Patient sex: M
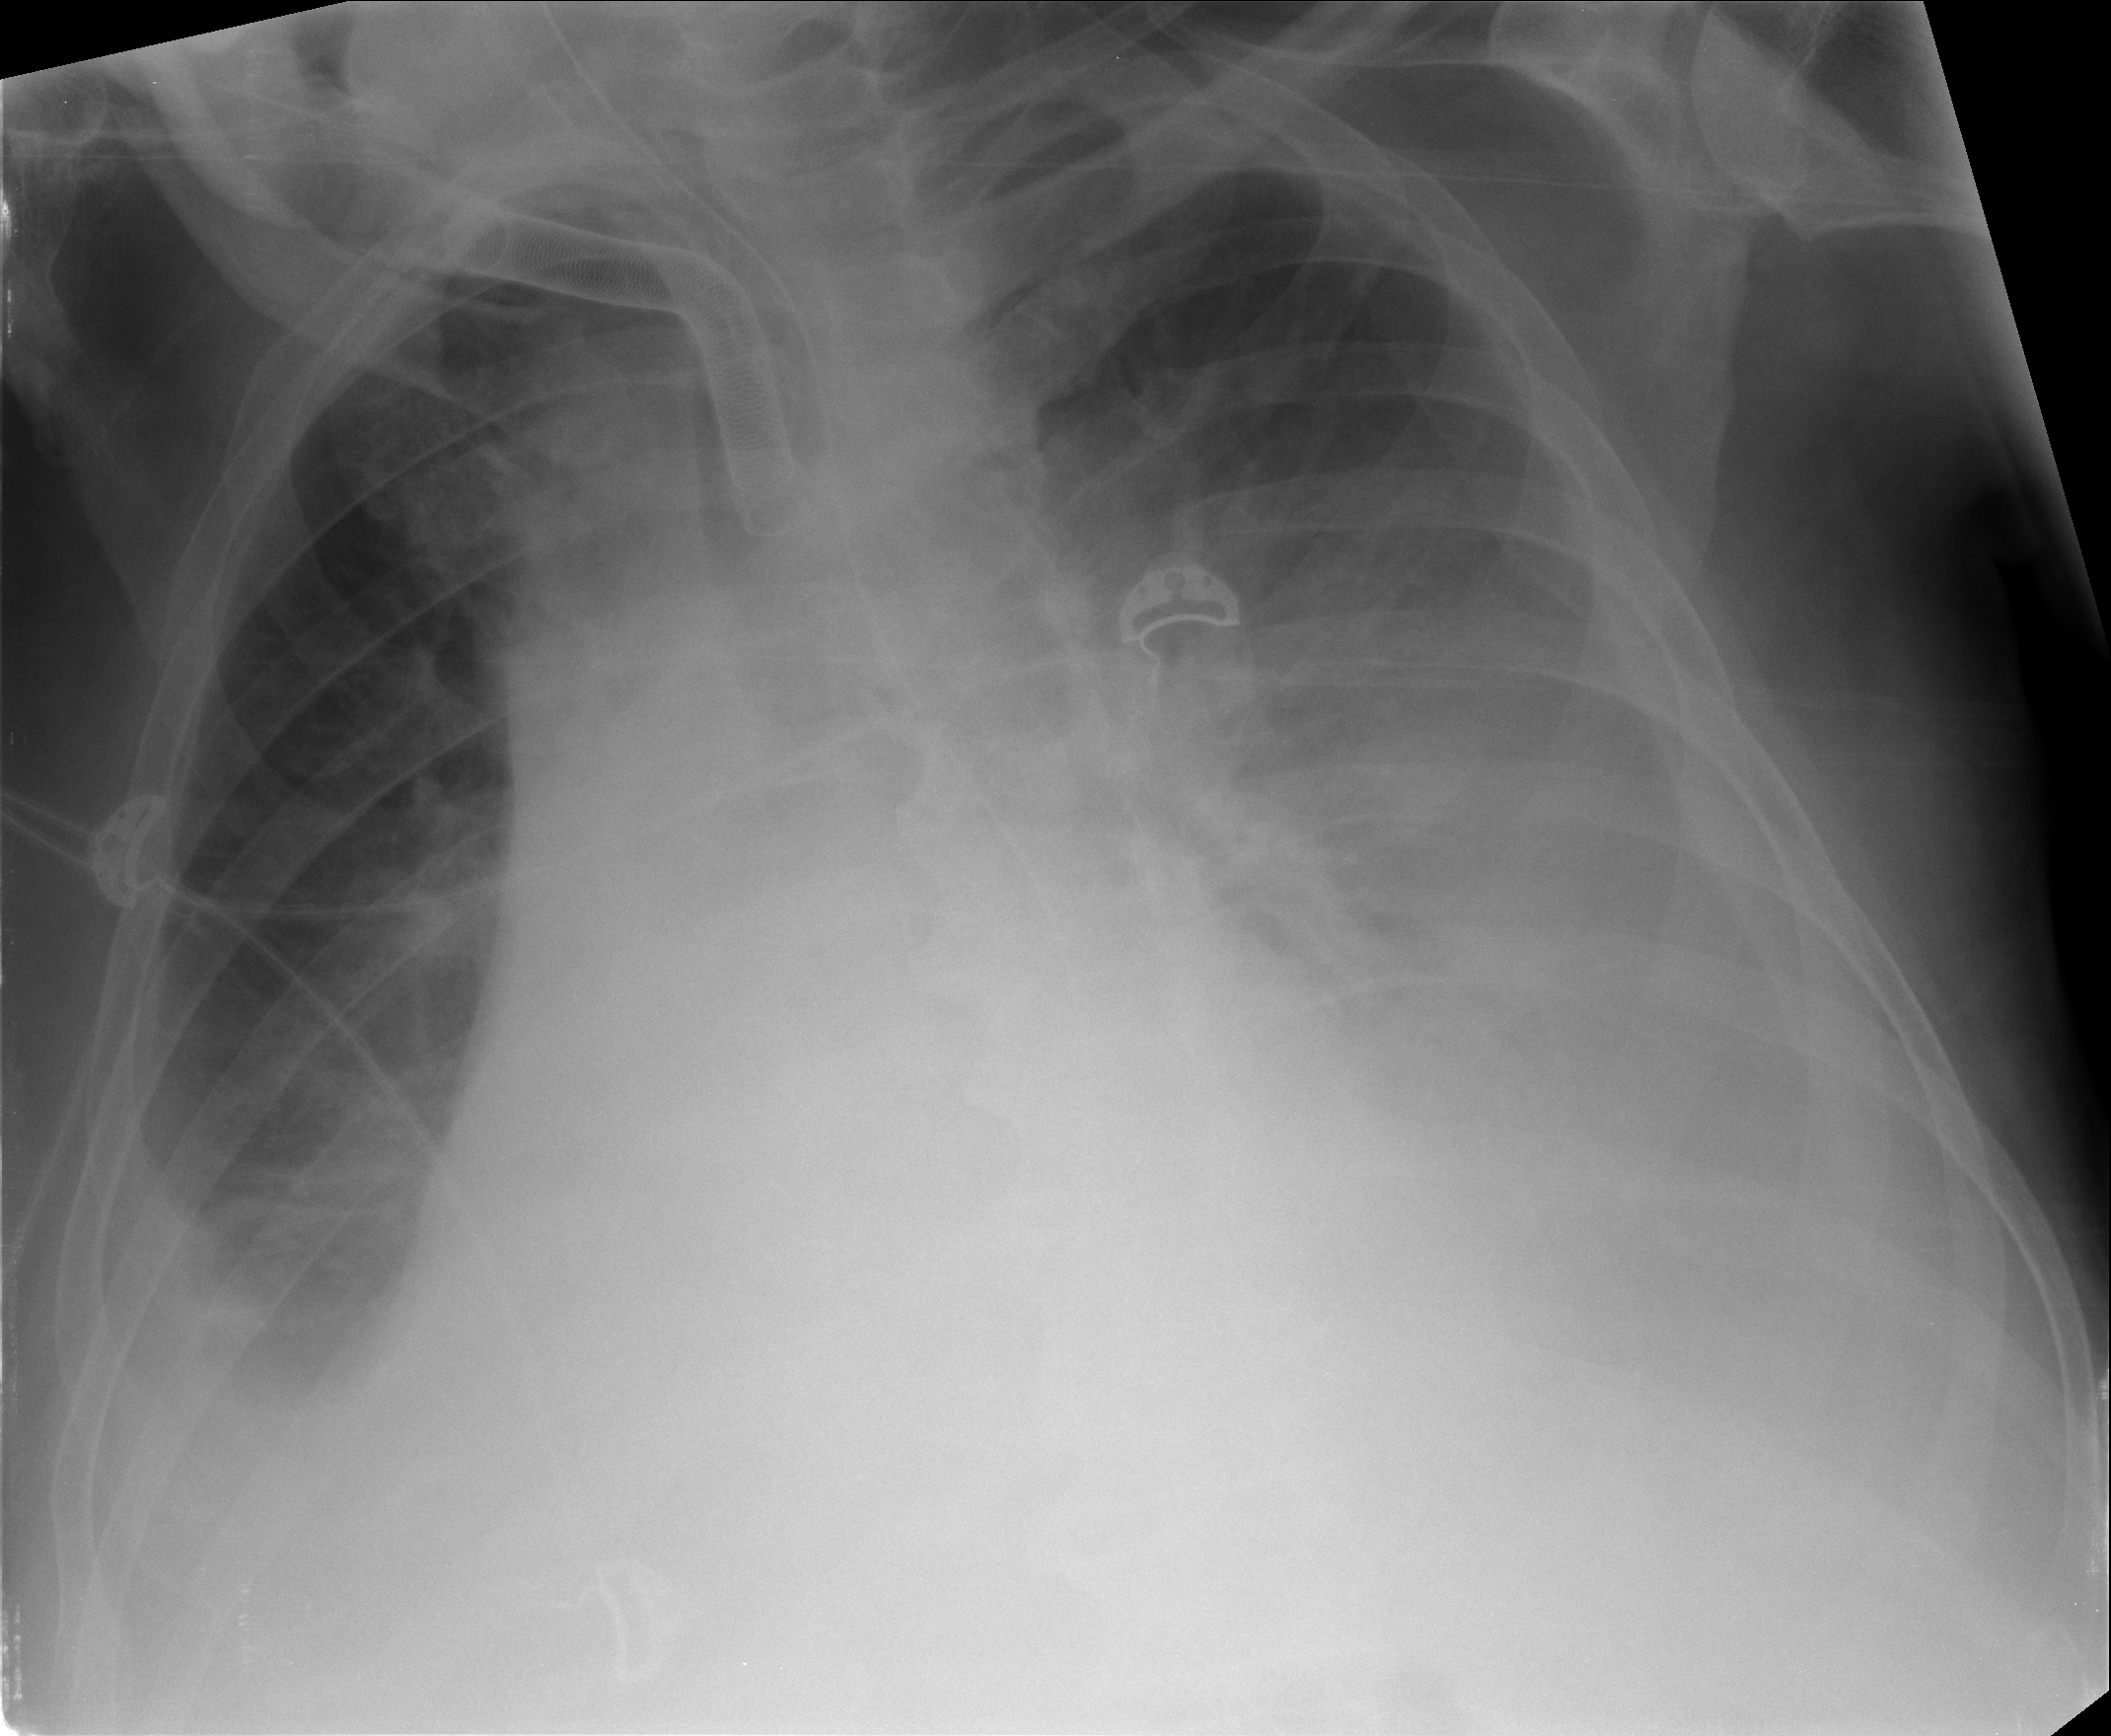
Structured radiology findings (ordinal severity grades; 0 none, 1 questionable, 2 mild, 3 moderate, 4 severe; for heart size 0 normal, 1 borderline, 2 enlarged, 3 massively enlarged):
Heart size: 3
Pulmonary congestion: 2
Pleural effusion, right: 2
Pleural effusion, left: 3
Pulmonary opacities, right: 2
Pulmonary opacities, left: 2
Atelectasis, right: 2
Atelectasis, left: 3